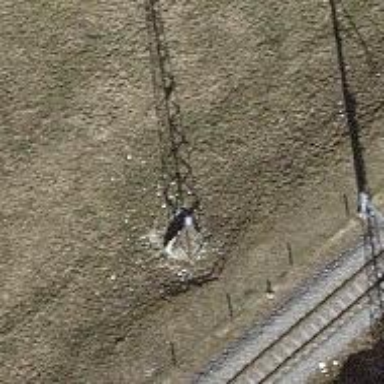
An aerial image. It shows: Power pole.